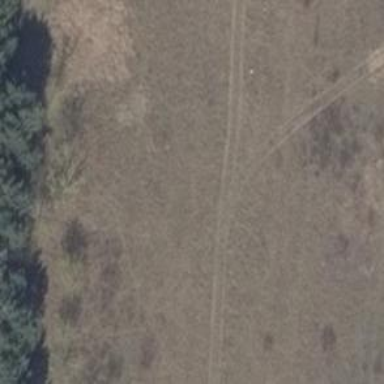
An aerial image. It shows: Grassy track with grade5 tracktype.